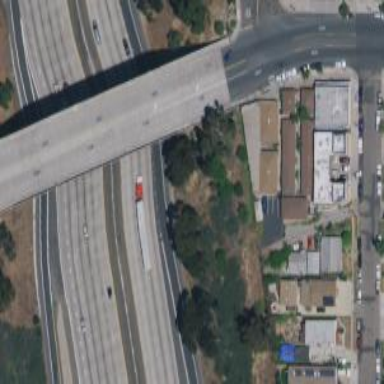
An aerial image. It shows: Man-made bridge that serves as overpass.